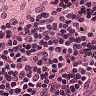
Metastatic tissue present: no